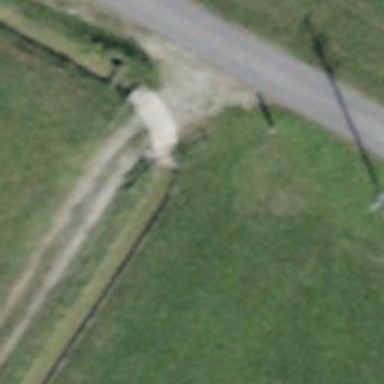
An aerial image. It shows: Culvert tunnel crossing ditch waterway.